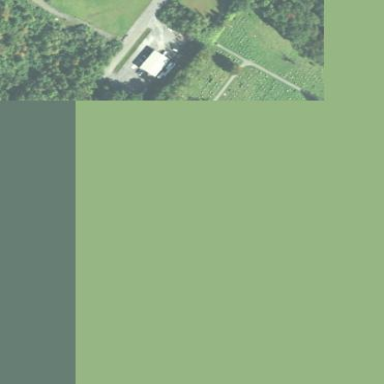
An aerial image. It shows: Graveyard used as cemetery.